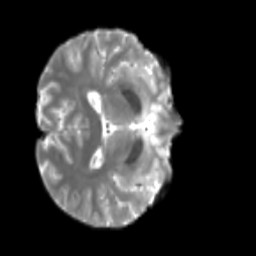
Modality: T2w
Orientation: axial
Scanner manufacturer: siemens
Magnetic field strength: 3 T
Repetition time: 4 s
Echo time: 0.0594 s